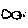
Label: fish